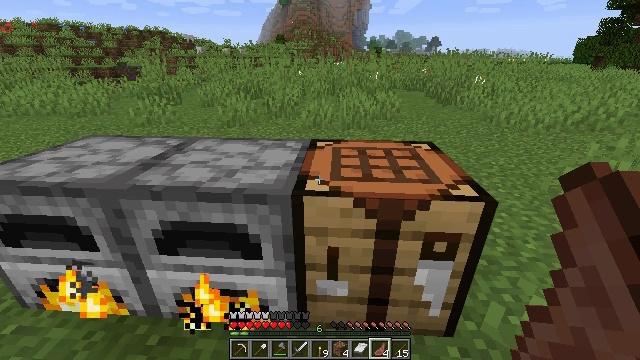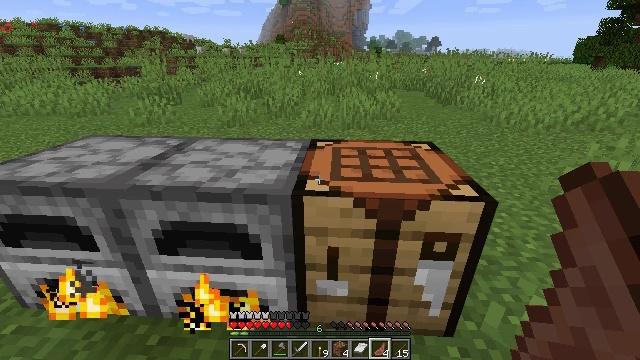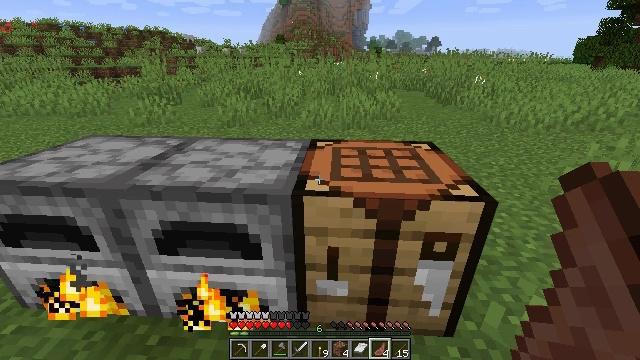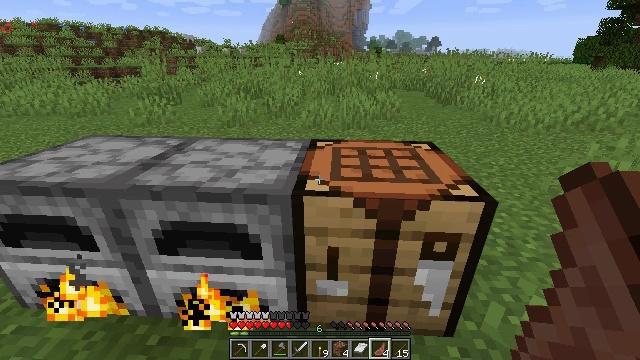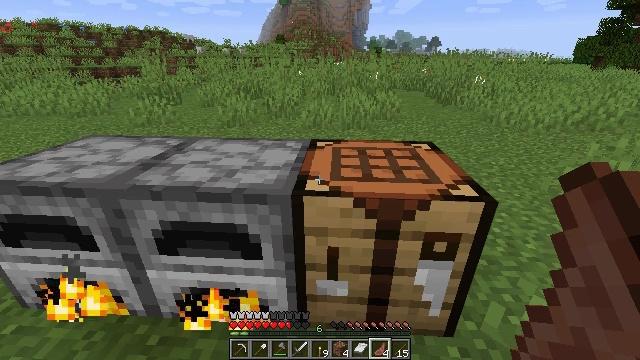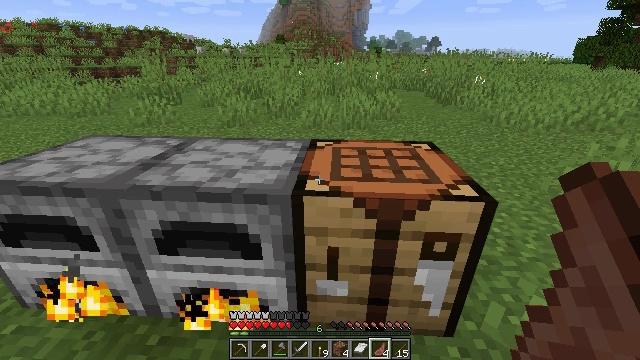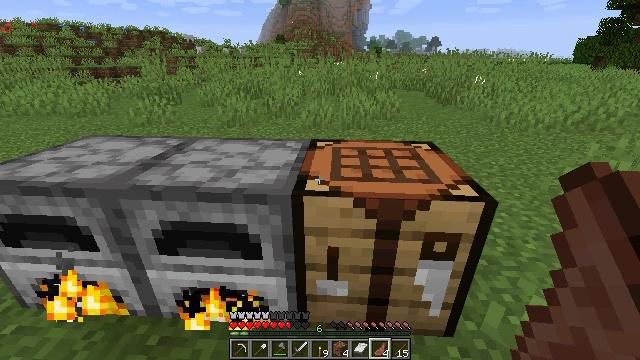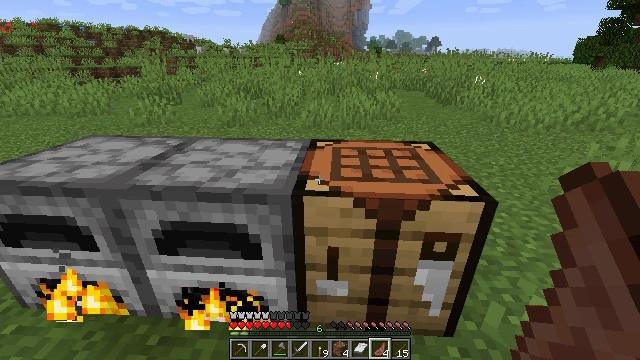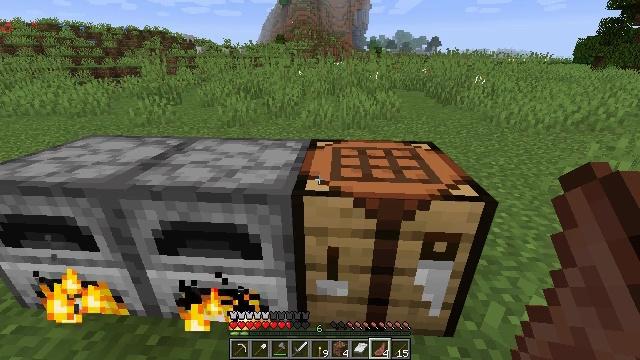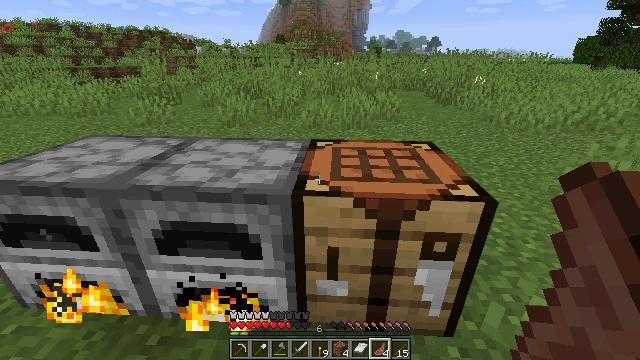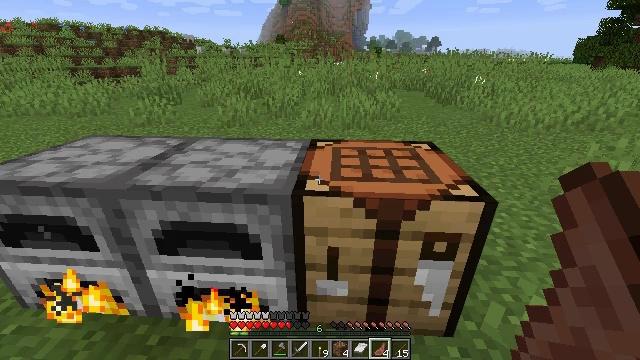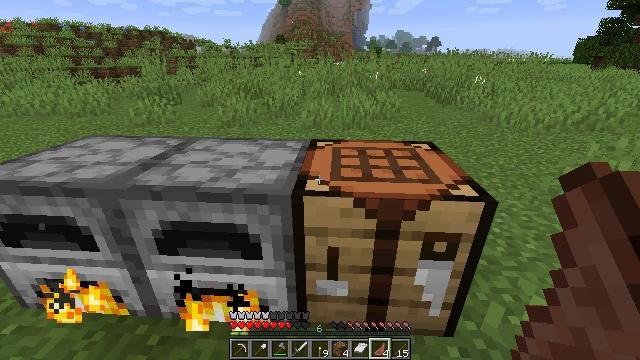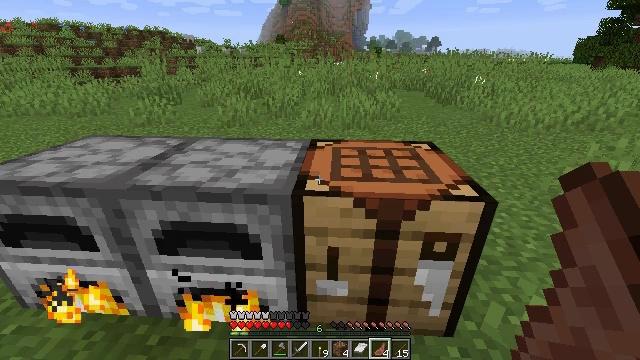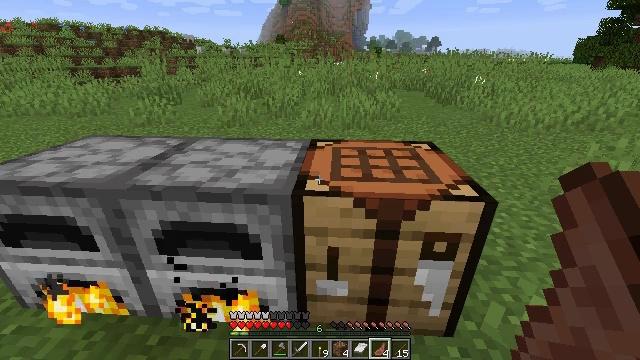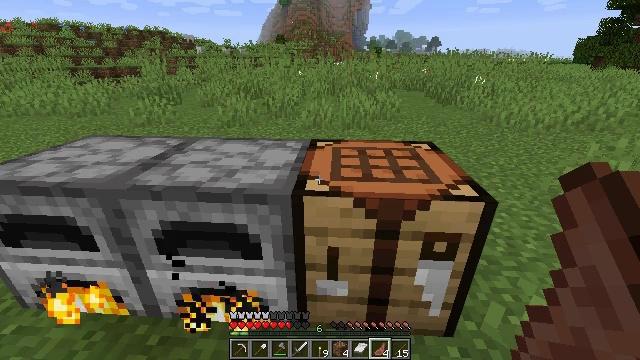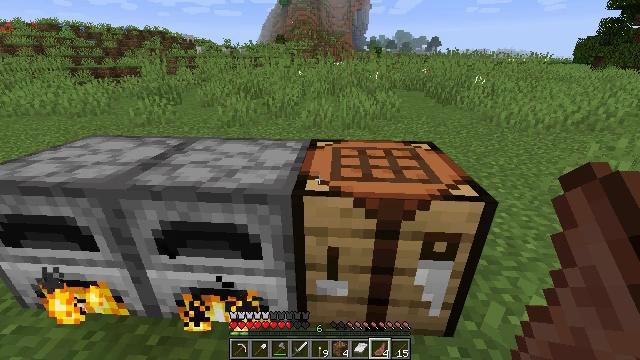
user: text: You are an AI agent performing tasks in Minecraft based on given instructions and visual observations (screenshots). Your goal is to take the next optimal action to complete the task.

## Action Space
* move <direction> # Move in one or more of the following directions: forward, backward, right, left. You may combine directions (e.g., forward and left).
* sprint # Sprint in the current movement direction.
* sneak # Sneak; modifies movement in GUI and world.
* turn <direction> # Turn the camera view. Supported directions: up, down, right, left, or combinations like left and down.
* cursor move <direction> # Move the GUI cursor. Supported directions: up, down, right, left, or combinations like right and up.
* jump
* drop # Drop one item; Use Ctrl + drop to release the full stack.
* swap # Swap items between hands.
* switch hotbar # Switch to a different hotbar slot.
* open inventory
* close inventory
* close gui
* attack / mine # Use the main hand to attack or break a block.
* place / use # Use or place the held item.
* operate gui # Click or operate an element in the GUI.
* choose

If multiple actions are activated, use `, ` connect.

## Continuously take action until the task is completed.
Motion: motion action
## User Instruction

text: Kill a zombie villager.
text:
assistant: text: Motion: no_op
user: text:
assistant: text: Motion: no_op
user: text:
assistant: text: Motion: no_op
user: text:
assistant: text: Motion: no_op
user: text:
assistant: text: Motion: no_op
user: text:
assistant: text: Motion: no_op
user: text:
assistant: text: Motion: no_op
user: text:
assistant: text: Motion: no_op
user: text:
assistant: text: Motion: no_op
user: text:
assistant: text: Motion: no_op
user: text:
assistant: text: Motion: no_op
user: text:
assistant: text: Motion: no_op
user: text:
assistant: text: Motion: no_op
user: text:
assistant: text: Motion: no_op
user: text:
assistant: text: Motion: no_op
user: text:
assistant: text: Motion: no_op
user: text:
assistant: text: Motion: no_op
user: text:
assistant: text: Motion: no_op
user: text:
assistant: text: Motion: no_op
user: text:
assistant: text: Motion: no_op
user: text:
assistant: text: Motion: no_op
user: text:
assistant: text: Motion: no_op
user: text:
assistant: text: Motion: turn left
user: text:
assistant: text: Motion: turn left
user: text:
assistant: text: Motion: no_op
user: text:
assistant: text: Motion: turn right and down
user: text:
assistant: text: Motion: turn down
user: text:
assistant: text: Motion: turn left and down
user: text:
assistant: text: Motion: turn left and up
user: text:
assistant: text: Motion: turn left and up